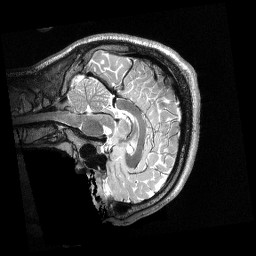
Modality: T2w
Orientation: sagittal
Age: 21
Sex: male
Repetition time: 3.2 s
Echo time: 0.563 s